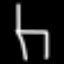
Label: chair